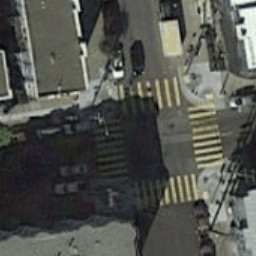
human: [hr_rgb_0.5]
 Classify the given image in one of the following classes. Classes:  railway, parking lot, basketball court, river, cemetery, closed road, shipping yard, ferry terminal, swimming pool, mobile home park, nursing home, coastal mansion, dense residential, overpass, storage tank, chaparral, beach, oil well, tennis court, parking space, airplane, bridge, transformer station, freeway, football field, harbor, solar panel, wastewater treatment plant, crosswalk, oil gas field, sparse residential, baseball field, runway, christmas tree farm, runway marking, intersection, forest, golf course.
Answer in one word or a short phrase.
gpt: crosswalk